Field crop: maize
Growth stage: 2
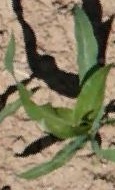
Species: maize